Interaction volume radius: 5 \u00c5
Interaction volume height: 35 \u00c5
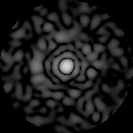
Disorder parameter: 0.8864